Question: I have a relatively simple table of Terms, and each Term can have multiple parents and children so there is a TermAssociation table.
'''
Term TermAssociation
---- ---------------
TermID ParentTermID
TermName ChildTermID
...
'''
When mapped in EF, this generates a Term entity with a many-to-many association with itself. Everything's cool.

The problem is I work in an environment where all table updates must go through stored procedures. I can use stored procedure mapping just fine for the Term entity, but how do I map an SP to the TermAssociation table since it's modeled as an association and not an entity?
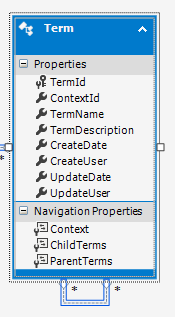
Answer: I haven't found a way to do this through the designer, but it is possible if you edit the XML of the edmx file directly. Find the association set mapping:
'''
<AssociationSetMapping Name="TermAssociation" TypeName="TCPDataDictionaryModel.TermAssociation" StoreEntitySet="TermAssociation">
<EndProperty Name="Term">
<ScalarProperty Name="TermId" ColumnName="ParentTermId" />
</EndProperty>
<EndProperty Name="Term1">
<ScalarProperty Name="TermId" ColumnName="ChildTermId" />
</EndProperty>
</AssociationSetMapping>
'''
Then add a 'ModificationFunctionMapping' inside the 'AssociationSetMapping'. 'InsertAssociation' is my insert SP and it takes '@ParentTermId' and '@ChildTermId' as parameters.
'''
<ModificationFunctionMapping>
<InsertFunction FunctionName="TCPDataDictionaryModel.Store.InsertAssociation" >
<EndProperty Name="Term">
<ScalarProperty Name="TermId" ParameterName="ParentTermId" />
</EndProperty>
<EndProperty Name="Term1">
<ScalarProperty Name="TermId" ParameterName="ChildTermId" />
</EndProperty>
</InsertFunction>
</ModificationFunctionMapping>
'''